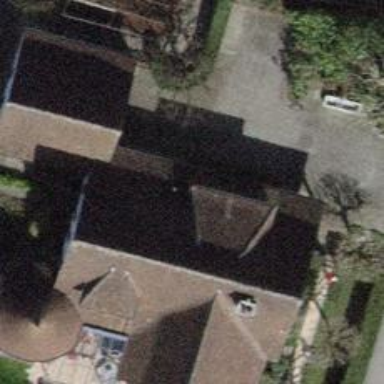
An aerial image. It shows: Building with tile roof.